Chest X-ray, PA view. Patient: 16 years old, sex M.
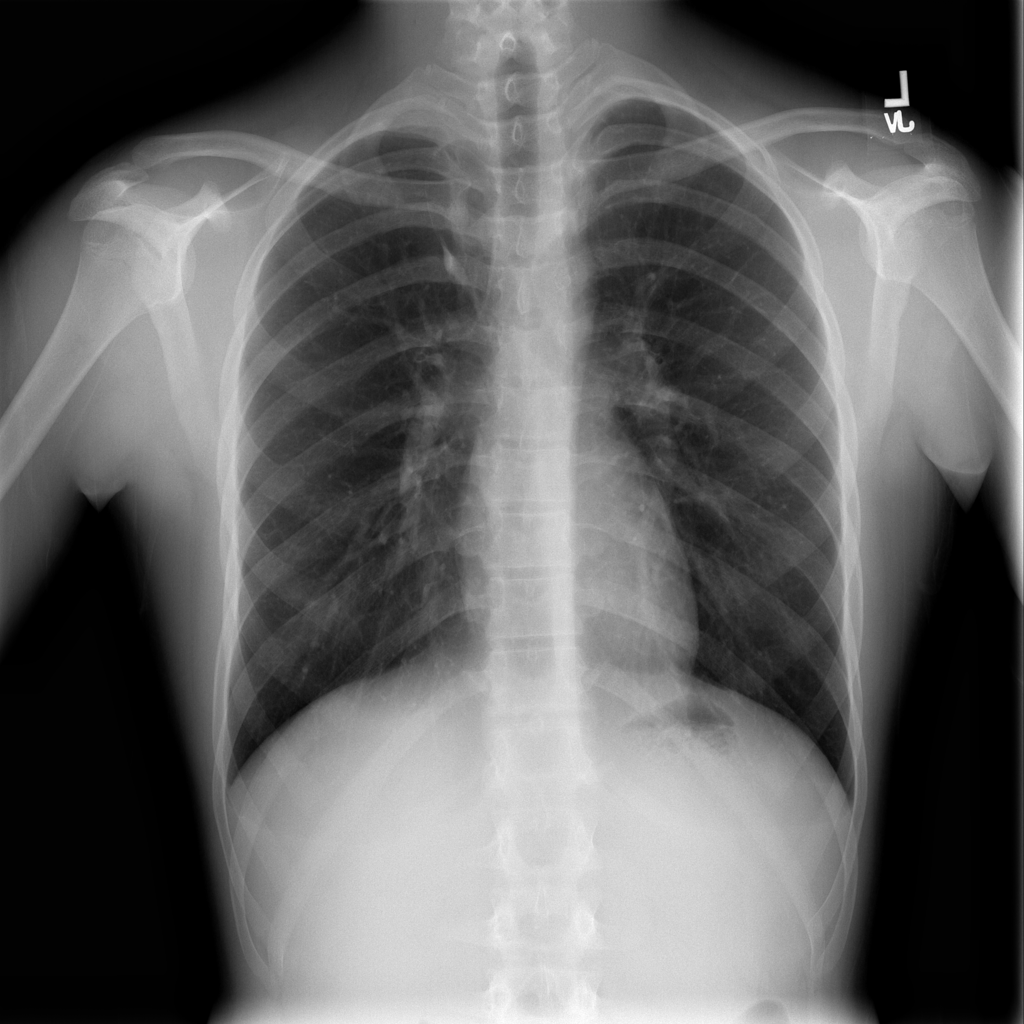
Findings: No Finding